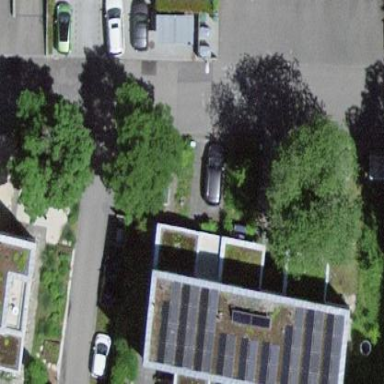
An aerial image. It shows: Flat roof terrace building.